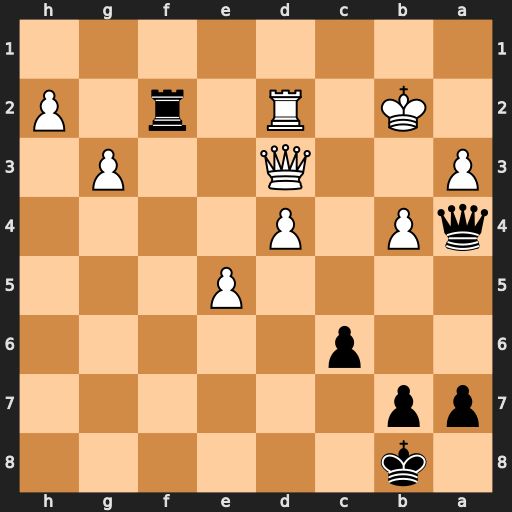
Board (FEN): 1k6/pp6/2p5/4P3/qP1P4/P2Q2P1/1K1R1r1P/8
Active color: b
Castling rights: -
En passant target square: -
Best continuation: Qd1 Rxf2 Qxd3